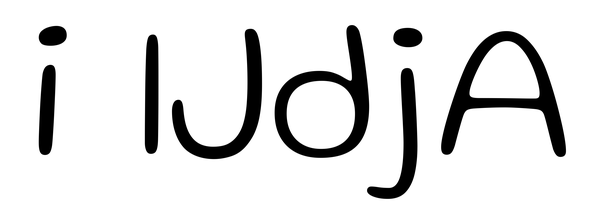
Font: Gluten_ExtraLight